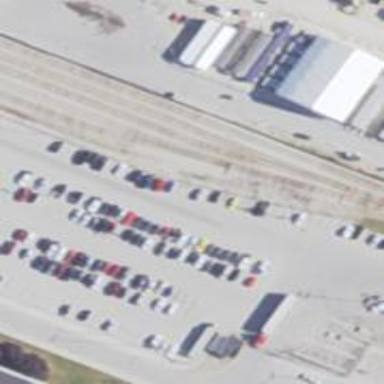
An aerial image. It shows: Rail spur service.